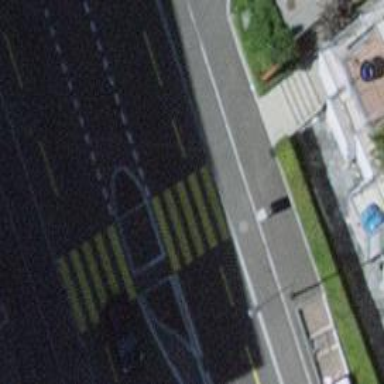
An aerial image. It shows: Uncontrolled zebra crossing with notable zebra markings.